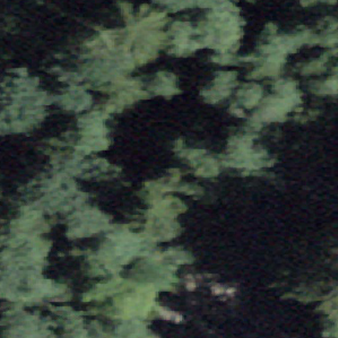
Label: other